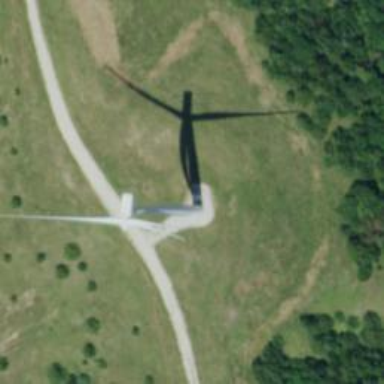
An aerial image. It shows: Wind generator powered by wind. The generator type is horizontal axis and it uses wind turbines.